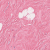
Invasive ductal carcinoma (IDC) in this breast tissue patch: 0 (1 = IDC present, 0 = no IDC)